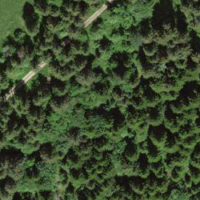
EUNIS habitat code: 43
Species observed at this site:
Silene dioica